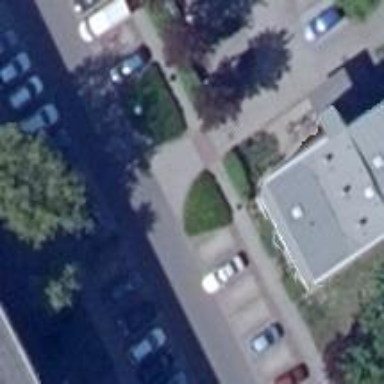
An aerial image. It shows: Sidewalk.